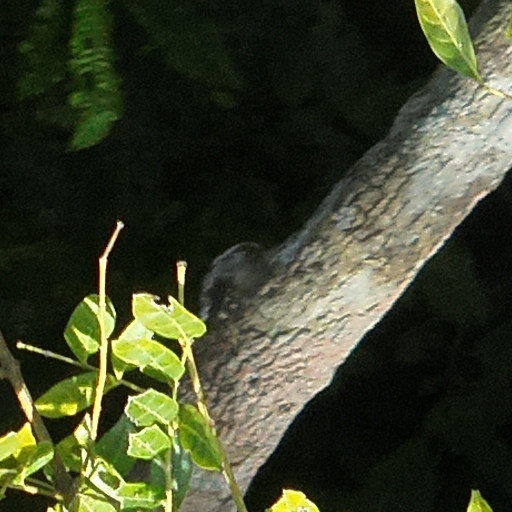
Species: Jacaranda copaia
GBIF accepted scientific name: Jacaranda copaia
Crown area (m\u00b2): 100.577